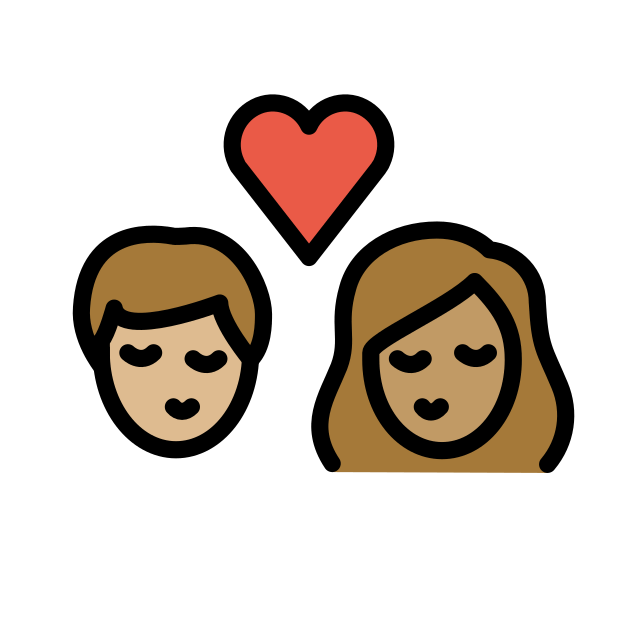
kiss: woman, man, medium-light skin tone, medium skin tone